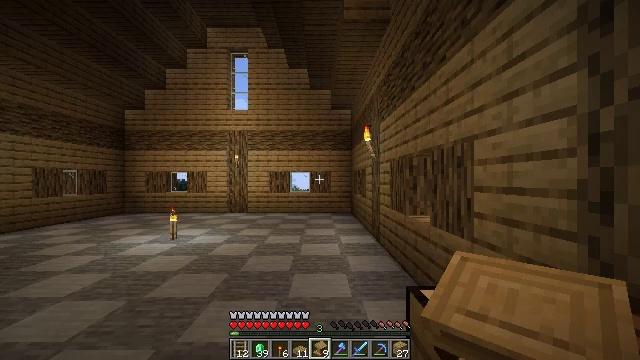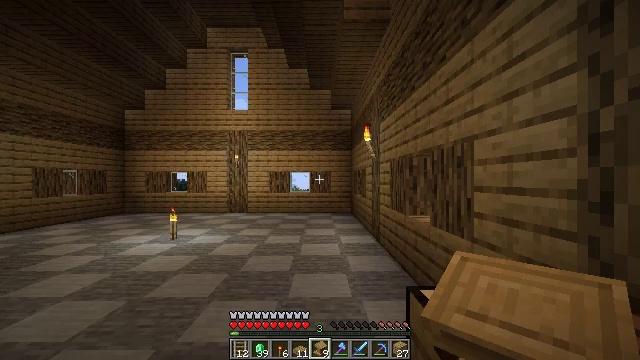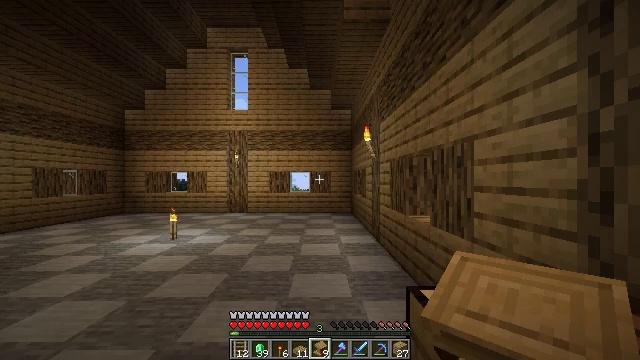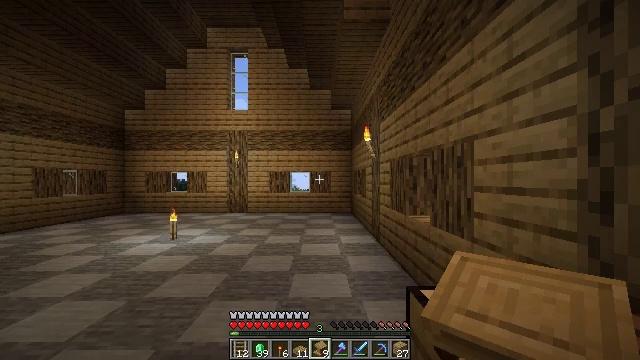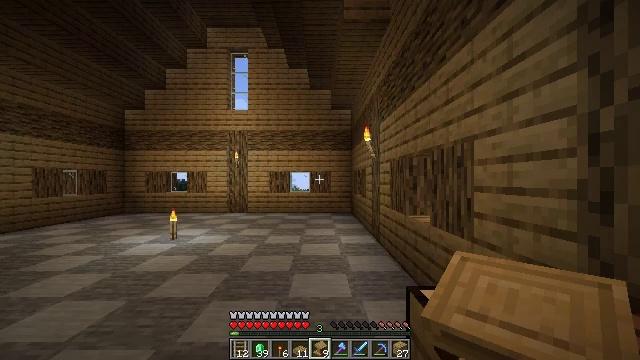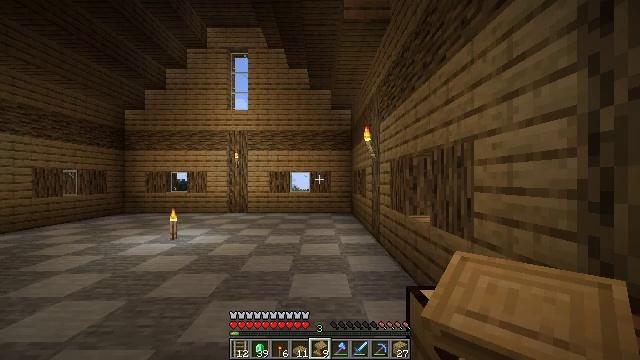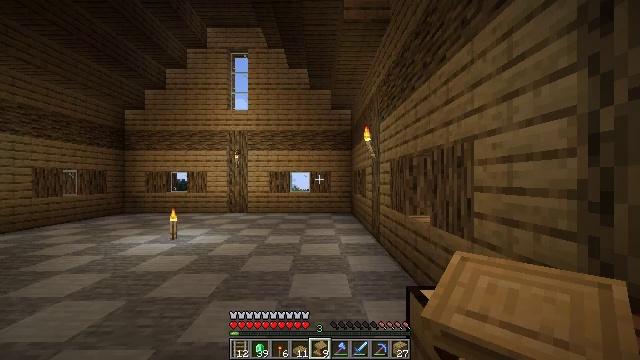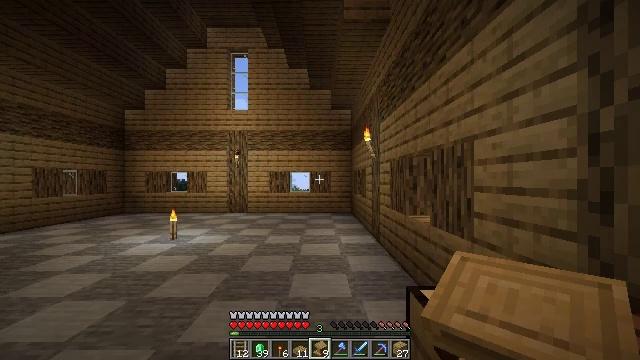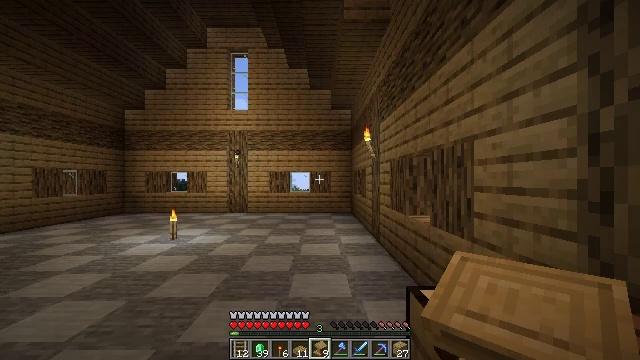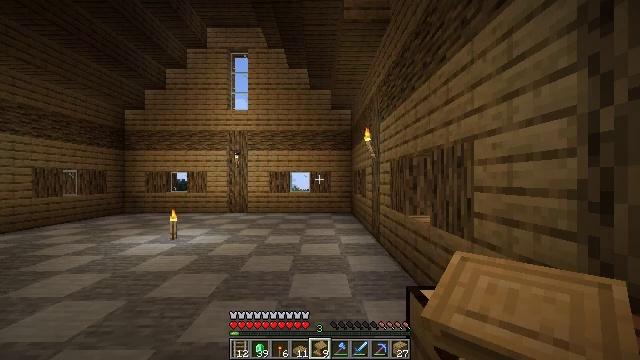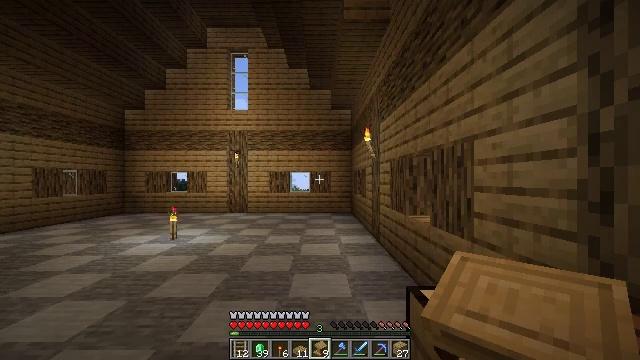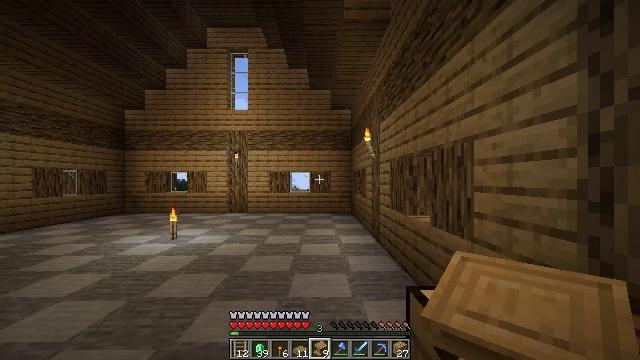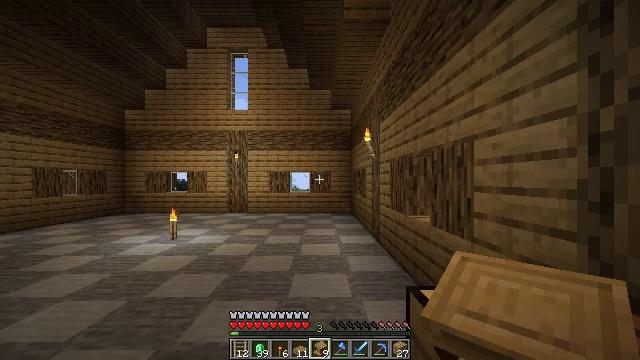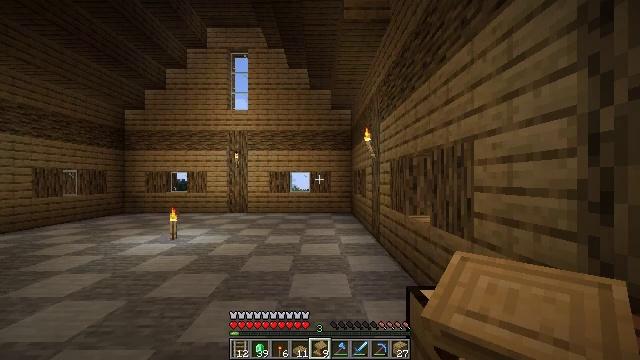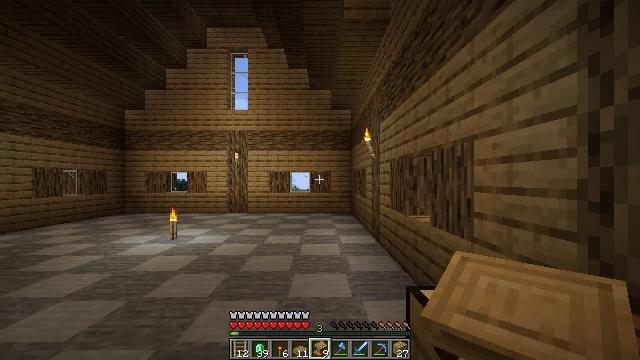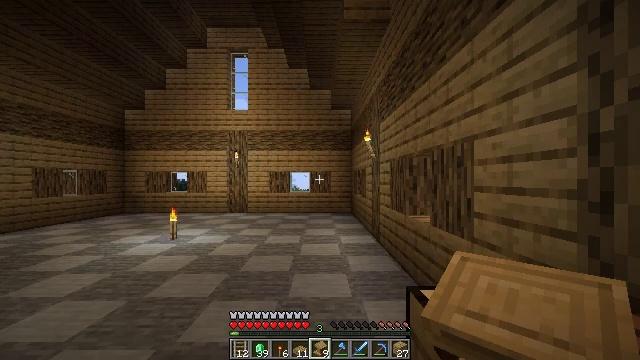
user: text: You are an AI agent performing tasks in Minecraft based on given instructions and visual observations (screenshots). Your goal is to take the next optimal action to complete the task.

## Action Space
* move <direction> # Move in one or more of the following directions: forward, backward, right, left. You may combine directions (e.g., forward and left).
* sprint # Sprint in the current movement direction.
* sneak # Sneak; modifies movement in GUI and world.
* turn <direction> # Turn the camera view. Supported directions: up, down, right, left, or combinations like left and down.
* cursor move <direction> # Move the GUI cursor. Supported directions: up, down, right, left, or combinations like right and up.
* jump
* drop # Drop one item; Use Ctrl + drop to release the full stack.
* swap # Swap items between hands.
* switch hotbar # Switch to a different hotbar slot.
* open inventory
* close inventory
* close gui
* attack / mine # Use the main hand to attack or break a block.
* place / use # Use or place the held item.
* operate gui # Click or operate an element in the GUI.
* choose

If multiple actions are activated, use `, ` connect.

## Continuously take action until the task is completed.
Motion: motion action
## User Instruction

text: Left-click to mine the lectern.
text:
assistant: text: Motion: no_op
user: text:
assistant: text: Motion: no_op
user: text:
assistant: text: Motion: no_op
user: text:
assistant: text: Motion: no_op
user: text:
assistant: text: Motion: no_op
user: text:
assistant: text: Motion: no_op
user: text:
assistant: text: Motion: no_op
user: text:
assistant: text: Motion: no_op
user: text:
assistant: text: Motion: no_op
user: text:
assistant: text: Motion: no_op
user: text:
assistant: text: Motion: no_op
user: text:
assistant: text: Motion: no_op
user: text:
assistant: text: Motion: no_op
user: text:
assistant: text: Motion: no_op
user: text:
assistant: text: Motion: no_op
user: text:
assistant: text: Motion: no_op
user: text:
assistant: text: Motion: no_op
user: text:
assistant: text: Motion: no_op
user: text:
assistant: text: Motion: no_op
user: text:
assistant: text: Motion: no_op
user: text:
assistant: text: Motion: no_op
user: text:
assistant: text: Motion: no_op
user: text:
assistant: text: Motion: no_op
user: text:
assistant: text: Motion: no_op
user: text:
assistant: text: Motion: no_op
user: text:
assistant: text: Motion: no_op
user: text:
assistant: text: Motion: no_op
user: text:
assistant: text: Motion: no_op
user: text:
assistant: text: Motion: no_op
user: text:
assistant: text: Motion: no_op